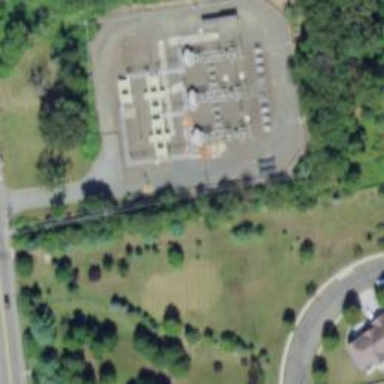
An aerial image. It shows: Minor distribution power substation.